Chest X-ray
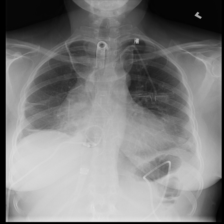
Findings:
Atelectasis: negative
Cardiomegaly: negative
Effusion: negative
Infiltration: negative
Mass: negative
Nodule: negative
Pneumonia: negative
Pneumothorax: negative
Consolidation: negative
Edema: negative
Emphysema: negative
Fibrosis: negative
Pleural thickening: negative
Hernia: negative